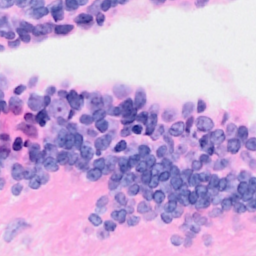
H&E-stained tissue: Breast